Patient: sex F, age 70
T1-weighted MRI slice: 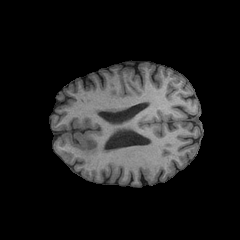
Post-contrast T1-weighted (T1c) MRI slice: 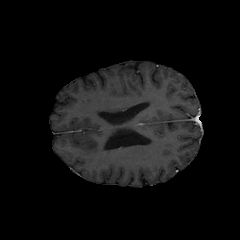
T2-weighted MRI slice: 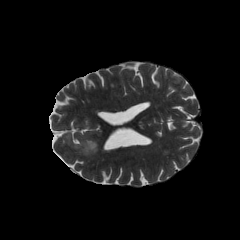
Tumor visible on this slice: yes
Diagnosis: Oligodendroglioma, IDH-mutant, 1p/19q-codeleted
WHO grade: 2